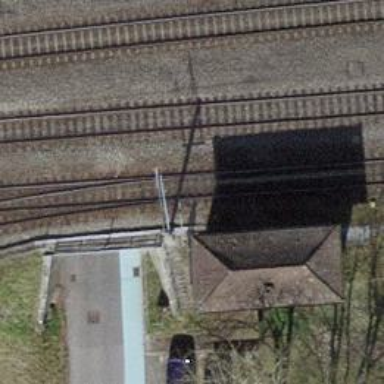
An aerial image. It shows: Single-track electrified railway with contact line.